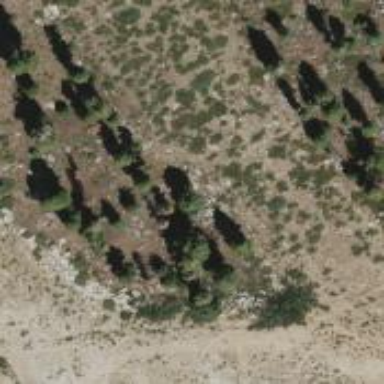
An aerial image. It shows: Forest with evergreen needle-leaved trees. The forest produces timber and wood.